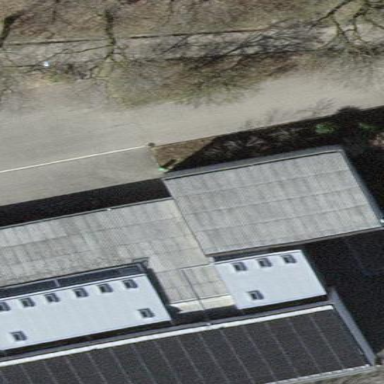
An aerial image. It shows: The building has flat roof with light grey color.